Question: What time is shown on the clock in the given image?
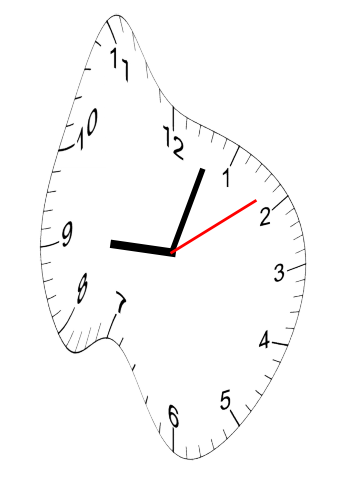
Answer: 09:03:09